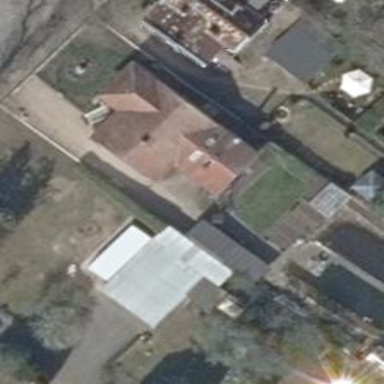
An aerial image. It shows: View of roof edge.